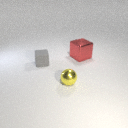
large red metal cube behind small yellow metal sphere